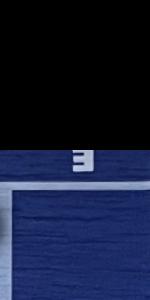
Label: Empty